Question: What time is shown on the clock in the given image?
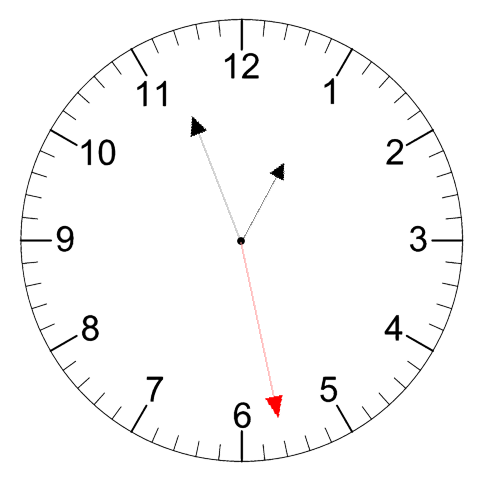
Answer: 12:56:28